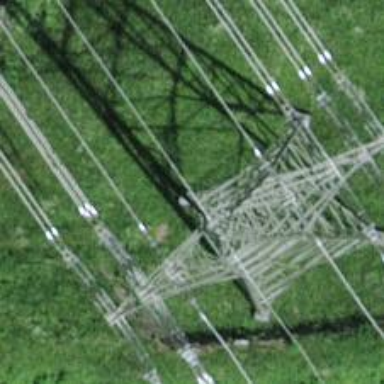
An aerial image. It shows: Power tower.